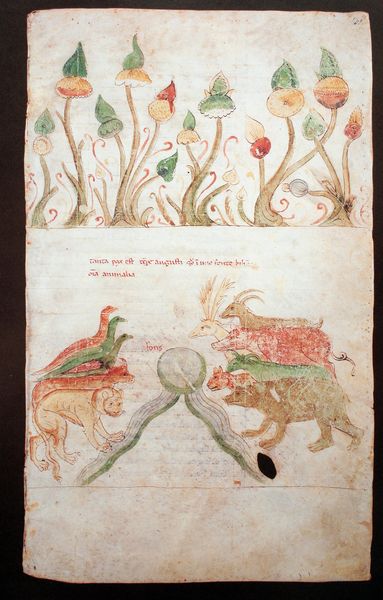
Titel: Codex 120 II; Allegorie auf die paradiesischen Zustände unter der Herrschaft Heinrichs VI.
Künstler: Petrus de Ebulo
Standort: Bern
Institution: Burgerbibliothek
Schlagwörter: baum, kampf, vogel, wasser, weiß, wolf, bäume, fluss, gelb, grün, ocker, blume, blumen, braun, bunt, grau, orange, schwarz, zeichnung, blüte, blüten, hund, rot, tier, tiere, wiese, beige, malerei, trinken, bild, gräser, natur, vieh, vögel, blatt, pflanze, pflanzen, wald, pferd, affe, garten, farbig, schrift, bilder, papier, ente, gans, farbe, rind, linien, figuren, wild, floral, foto, fotografie, katze, laviert, tusche, mond, schwein, buch, loch, seite, illustration, text, buchstaben, schlange, koloriert, bleistift, malen, flora, stängel, buchseite, chinesisch, pergament, karte, arabisch, fuchs, knospen, hirsch, fabelwesen, romanik, echse, fauna, grpn, barriere, löwe, bock, stier, bär, böcke, gegenüber, ziegenbock, phantasie, ziege, brau, gezeichnet, illustriert, handschrift, abbildung, beschreibung, pilze, ziegen, echsen, affen, wachsen, pfalnzen, pilz, ochs, lotos, zeichnungen, romanisch, quelle, tiger, geiss, gemse, biologie, dinosaurier, buchillustration, steinbock, antilope, geteilt, buchmalerei, bilderbuch, gazelle, illustrationen, schrfit, dolden, um 1000, auschnitt, bch, hubui, ziehe, gehörnte, dino, saurier, malerein, naturkunde, bkümen, blütenzipfel, gattungen, kapf, moster, gezeichne, bestiarium, illusstration, wasser bär, fons, tiertränke, er vrot, nbär